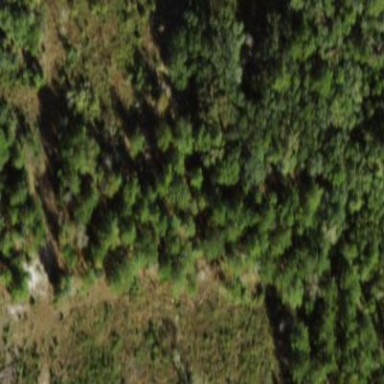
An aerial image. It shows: Needle-leaved woodland.